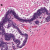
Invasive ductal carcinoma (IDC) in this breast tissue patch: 0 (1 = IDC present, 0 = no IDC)